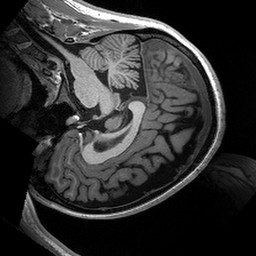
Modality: T1w
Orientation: sagittal
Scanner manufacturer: siemens
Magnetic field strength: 3 T
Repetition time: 2.53 s
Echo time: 0.00288 s